Field crop: maize
Growth stage: 2
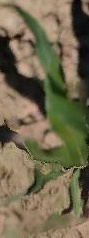
Species: maize